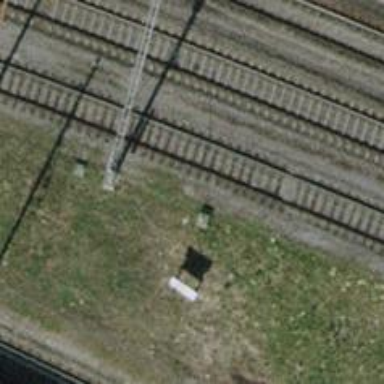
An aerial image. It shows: Railway siding with one electrified track and contact line for powering the train.